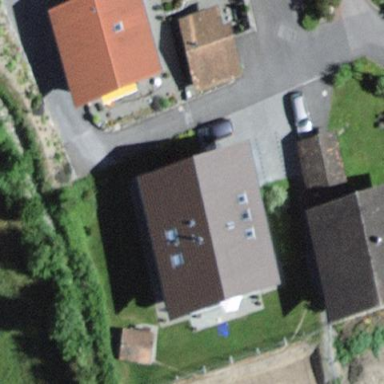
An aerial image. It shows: Residential building.